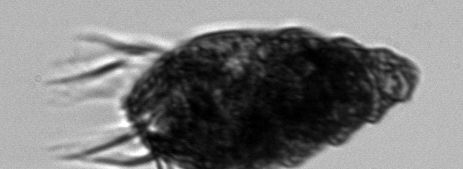
Label: Laboea_strobila